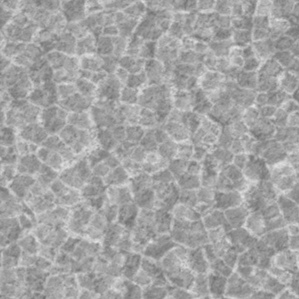
Label: frost